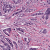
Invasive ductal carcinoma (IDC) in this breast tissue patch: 1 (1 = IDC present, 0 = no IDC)